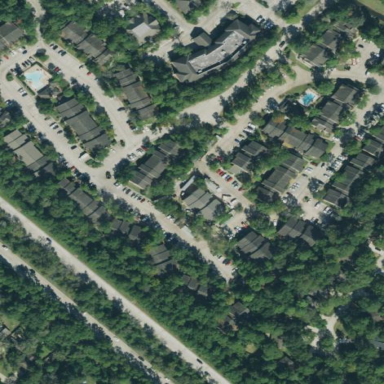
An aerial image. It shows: Residential area with apartments.